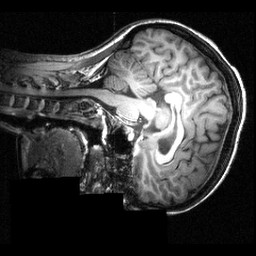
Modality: T1w
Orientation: sagittal
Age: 16
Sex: female
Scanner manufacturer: siemens
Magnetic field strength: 3.951 T
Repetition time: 1.5 s
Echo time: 0.00335 s